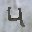
Label: 4